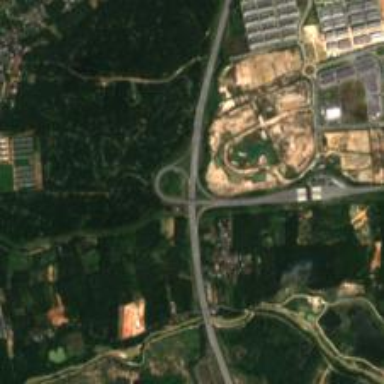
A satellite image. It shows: Motorway junction.